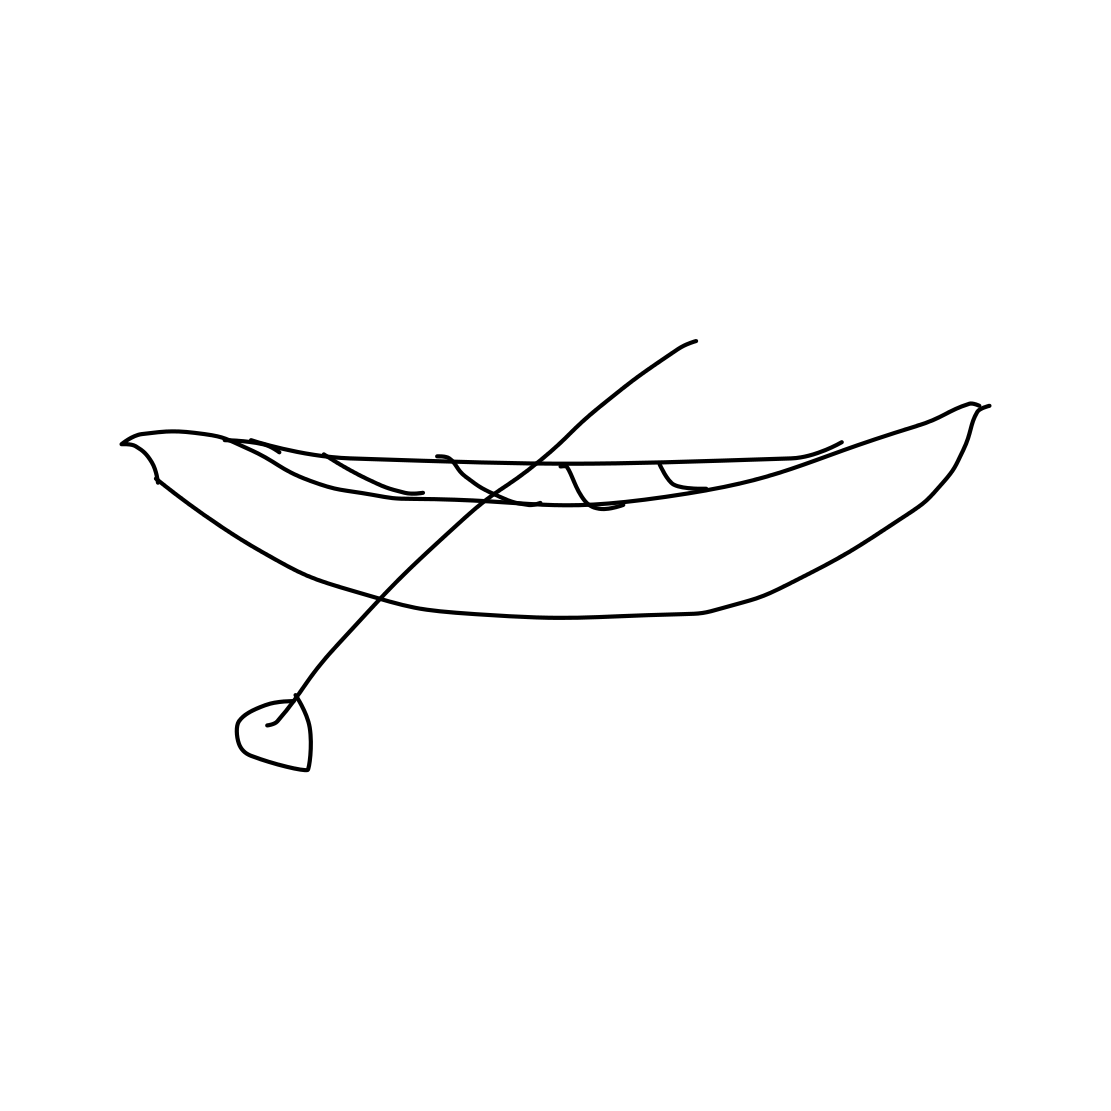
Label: canoe